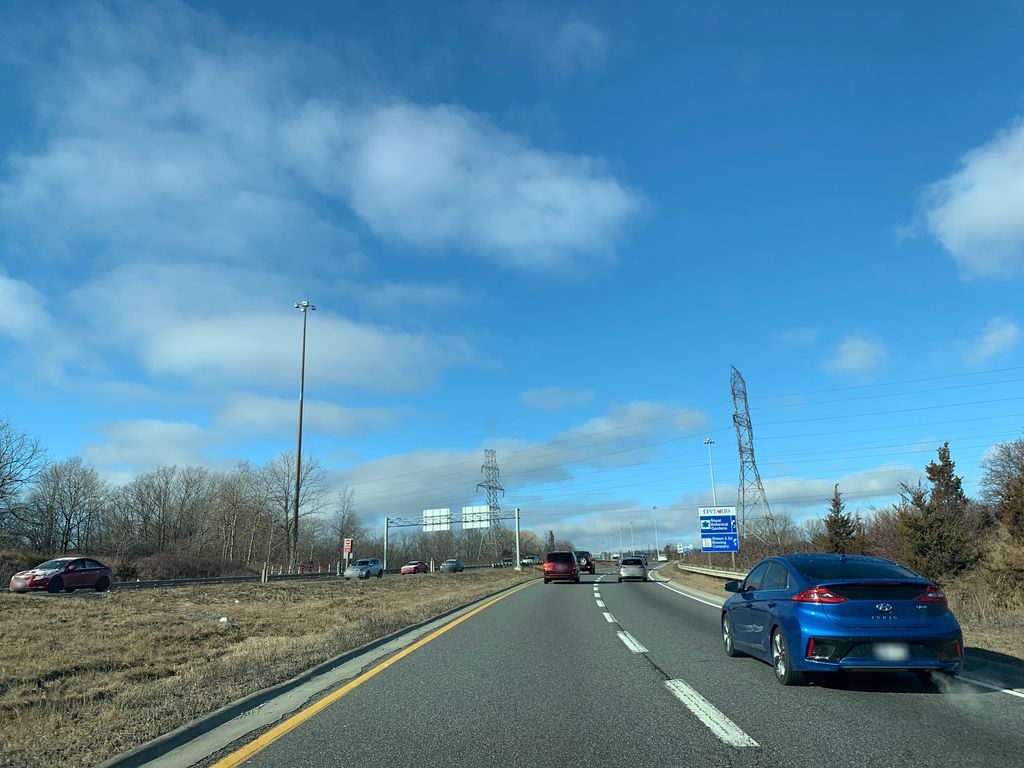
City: hamilton